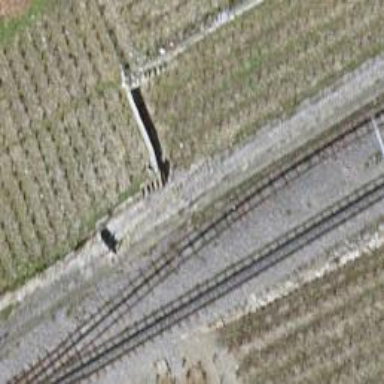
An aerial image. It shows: Narrow-gauge railway siding with 1 track. The railway line is electrified with contact line.